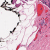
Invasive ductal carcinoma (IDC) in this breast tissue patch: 0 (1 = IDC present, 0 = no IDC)